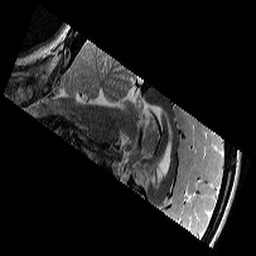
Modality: T2w
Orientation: sagittal
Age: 10
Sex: female
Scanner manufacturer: siemens
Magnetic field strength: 3 T
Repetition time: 9.23 s
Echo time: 0.067 s